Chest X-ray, AP view. Patient: 27 years old, sex M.
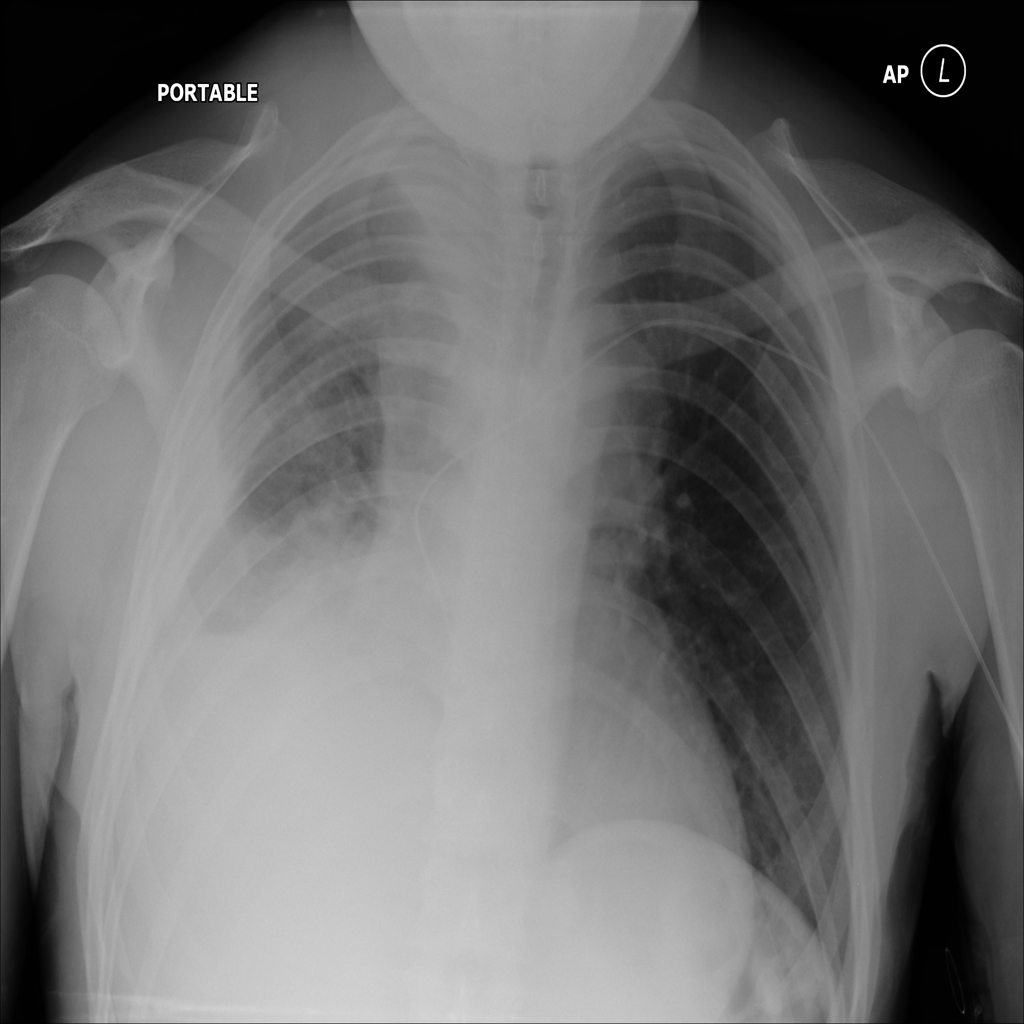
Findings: Mass